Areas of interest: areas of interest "Commercial service"
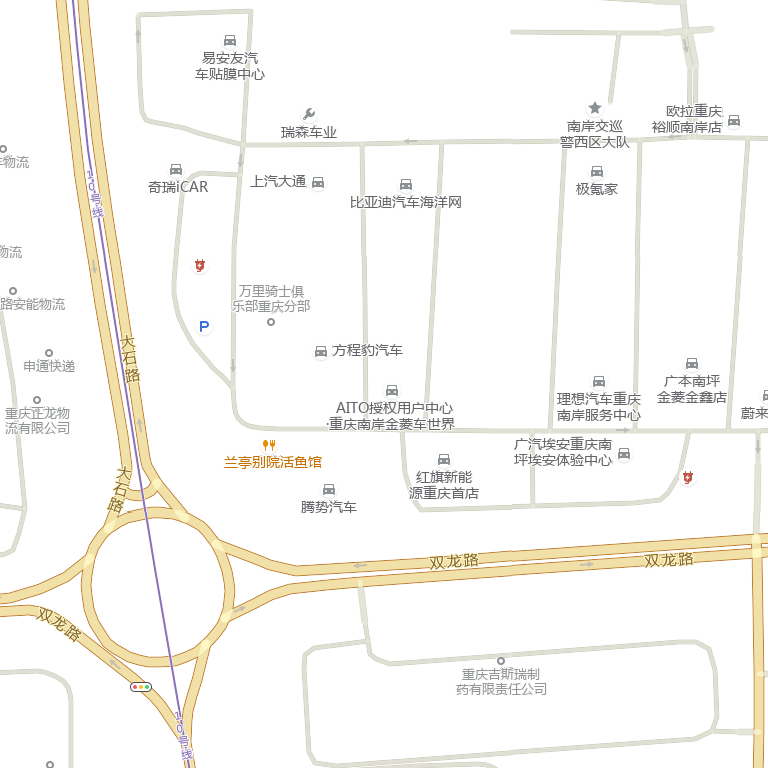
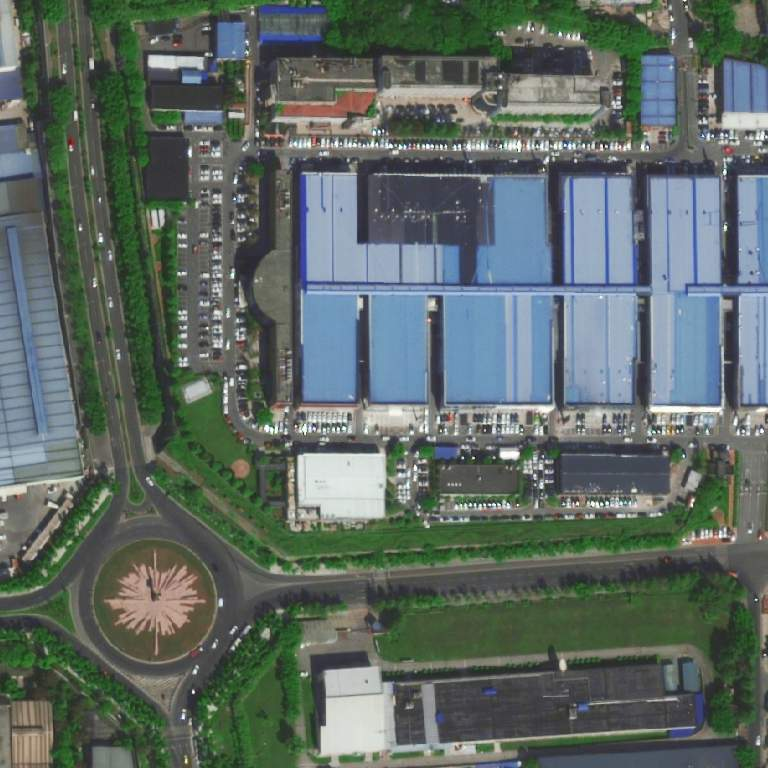